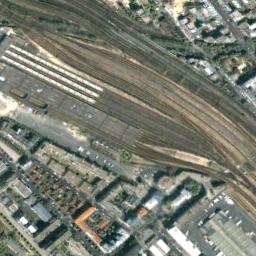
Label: railway_station